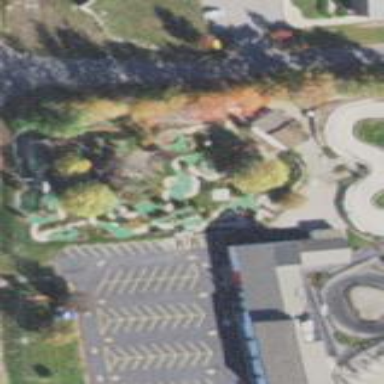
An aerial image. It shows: Miniature golf leisure land.